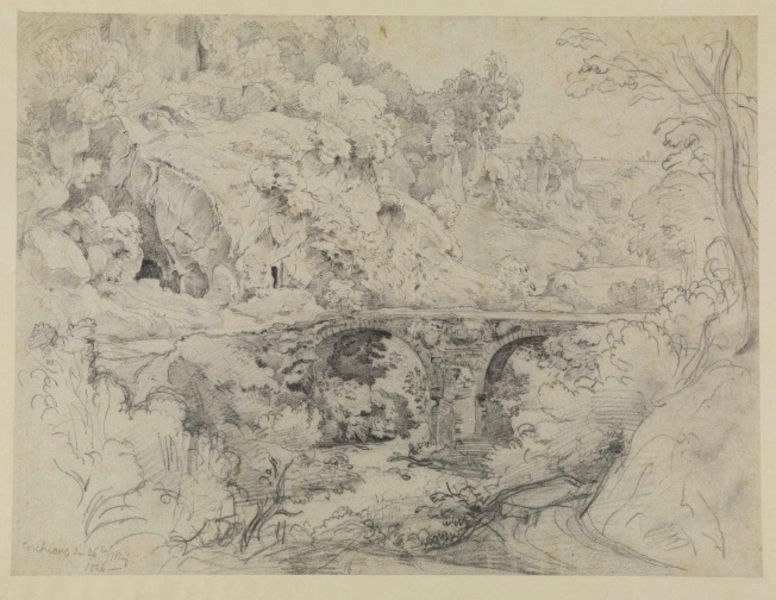
Titel: Felsige Landschaft mit doppelbogiger steinerner Brücke bei Corchiano
Künstler: Ernst Fries
Standort: Karlsruhe
Institution: Staatliche Kunsthalle Karlsruhe
Schlagwörter: baum, berg, blätter, dunkel, felsen, himmel, laub, schatten, wasser, weiß, bäume, fluss, landschaft, ufer, äste, grau, hell, pfeiler, schwarz, skizze, strasse, tür, zeichnung, haus, weg, beige, malerei, alt, stein, steine, signatur, bach, einsamkeit, horizont, hügel, natur, spiegelung, strauch, zweige, brücke, busch, büsche, gebüsch, pfad, sträucher, wege, pflanze, pflanzen, höhle, kontrast, tal, wald, zart, kahn, deutschland, schrift, sommer, papier, ansicht, biegung, bogen, italien, perspektive, zwei, studie, abhang, datierung, steinig, berge, fels, felswand, gebirge, hang, mauer, ziegel, grafik, monochrom, schlucht, steil, signiert, bank, farblos, rundbogen, bogenbrücke, böschung, romantik, strom, strömung, querformat, wild, inschrift, datum, spiegeln, frühling, abbild, unscharf, bögen, name, eingang, helligkeit, steinbrücke, übergang, wurzel, alpen, kohle, idyll, mauerwerk, lichtung, druck, felsig, lithographie, schwarzweiss, schraffur, radierung, stich, bleistift, kurve, öffnung, wurzeln, buschwerk, romantisch, hölle, gebirgsbach, gebirgsfluss, grotte, wildnis, freiluftmalerei, gestrüpp, unfertig, wildniss, wanderung, tunnel, idee, brückenbogen, gebüsche, bäuem, brückenpfeiler, gouache, spiegelt, eald, skizzenhaft, arcadien, böume, felsd, angedeutet, steinbogen, báume, akzente, drck, urgewalt, urwüchsig, cd friedrich, fesl, 19. jahrhundert, us, unscharft, 1826, fluass, #druck, schwerzweiss, br, unterschrieben, naturverklärung, 1816, häle, bleistiftteichnung, br¨cuke, wandereung, uferj, strömunhg